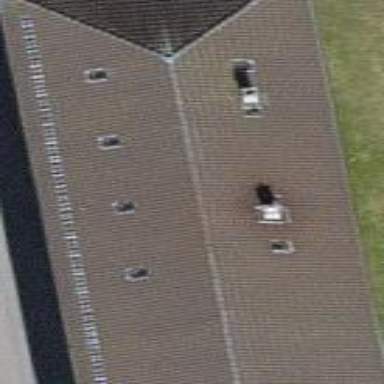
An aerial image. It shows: Hipped roof apartment building.